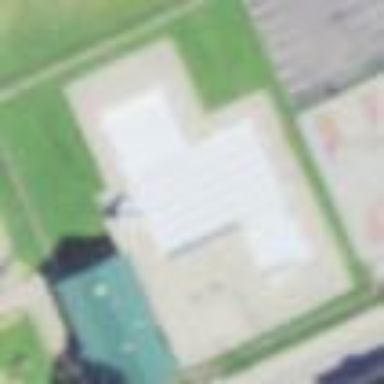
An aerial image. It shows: Sports centre dedicated to swimming activities.